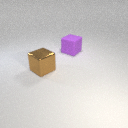
large purple rubber cube behind large brown metal cube